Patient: sex M, age 44
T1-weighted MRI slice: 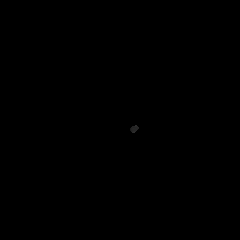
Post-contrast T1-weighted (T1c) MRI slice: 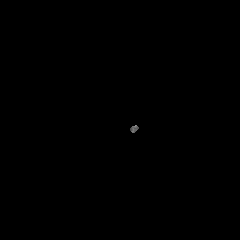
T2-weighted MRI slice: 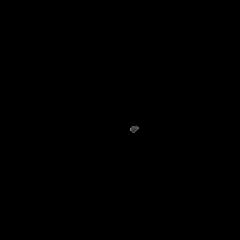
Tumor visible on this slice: no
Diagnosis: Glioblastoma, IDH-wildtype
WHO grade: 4